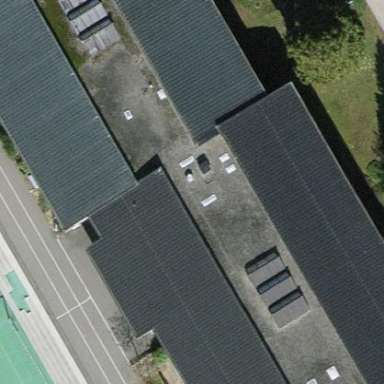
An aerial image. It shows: School building.